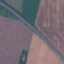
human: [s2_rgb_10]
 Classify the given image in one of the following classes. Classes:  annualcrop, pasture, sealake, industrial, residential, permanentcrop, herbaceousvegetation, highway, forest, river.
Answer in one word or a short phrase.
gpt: Highway